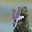
Label: 4